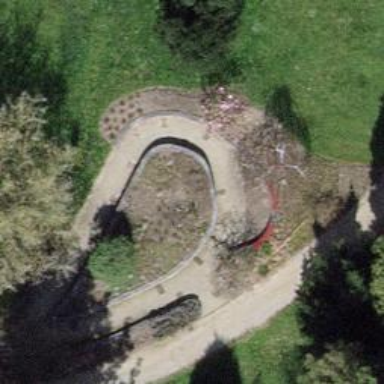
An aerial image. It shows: Footway with pebblestone surface.